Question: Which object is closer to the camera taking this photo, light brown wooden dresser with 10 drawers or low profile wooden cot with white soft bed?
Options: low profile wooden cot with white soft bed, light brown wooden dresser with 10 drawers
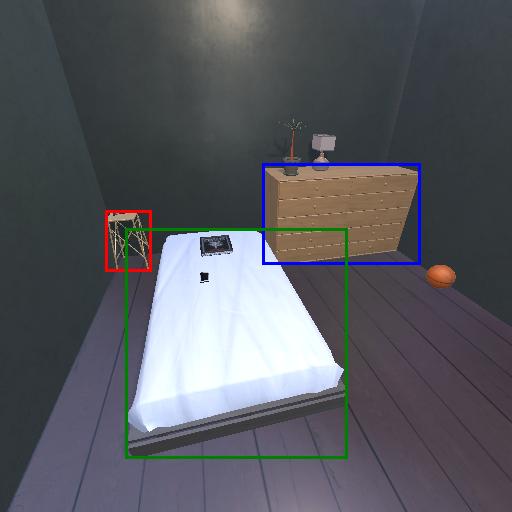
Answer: low profile wooden cot with white soft bed